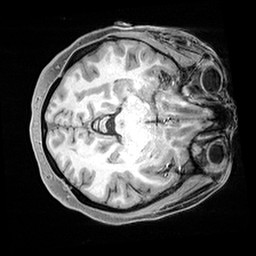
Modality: T1w
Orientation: axial
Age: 32
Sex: female
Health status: healthy
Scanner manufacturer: siemens
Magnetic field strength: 3 T
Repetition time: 2.4 s
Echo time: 0.00217 s